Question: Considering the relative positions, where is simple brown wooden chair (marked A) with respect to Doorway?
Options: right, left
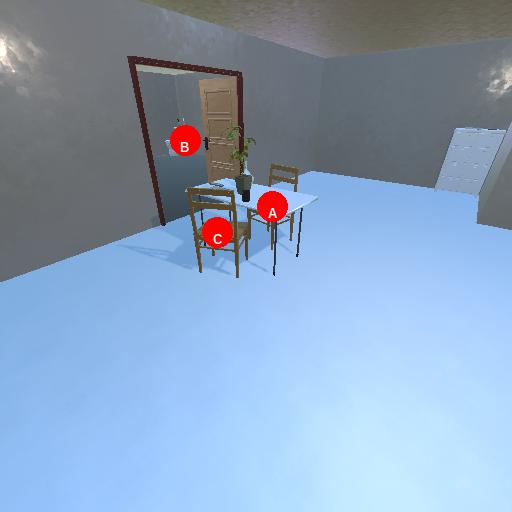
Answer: right